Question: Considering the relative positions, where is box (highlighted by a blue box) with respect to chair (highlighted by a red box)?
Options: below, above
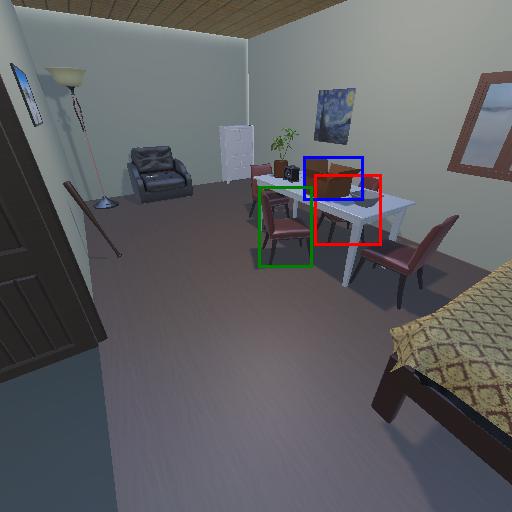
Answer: below